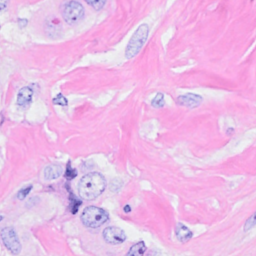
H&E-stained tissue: Breast